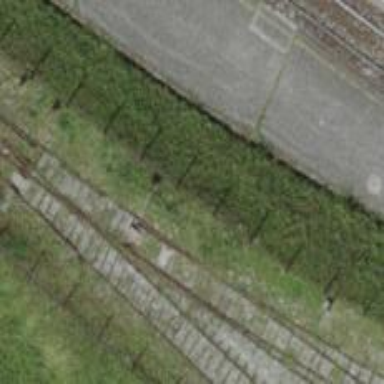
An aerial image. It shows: Railway yard with one track in service.